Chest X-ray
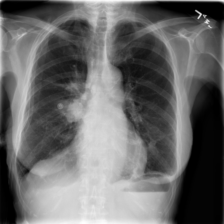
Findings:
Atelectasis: negative
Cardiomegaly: negative
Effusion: negative
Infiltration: negative
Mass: positive
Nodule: negative
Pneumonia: negative
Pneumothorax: positive
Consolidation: negative
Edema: negative
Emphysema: negative
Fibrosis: negative
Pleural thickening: negative
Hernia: negative